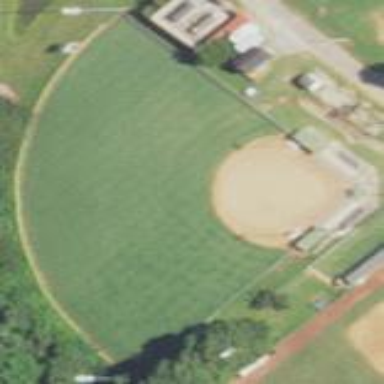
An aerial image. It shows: Baseball pitch for leisure and sports activities.